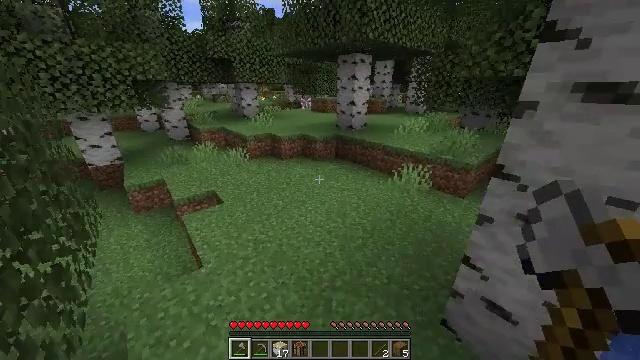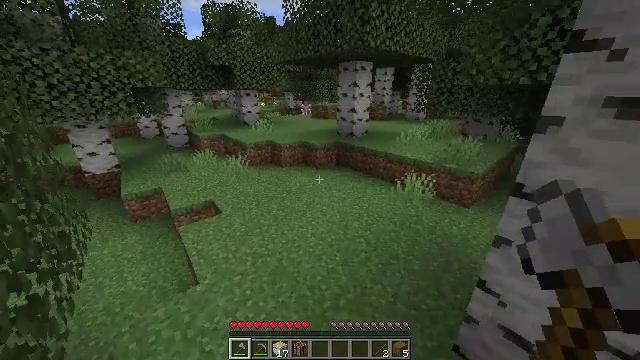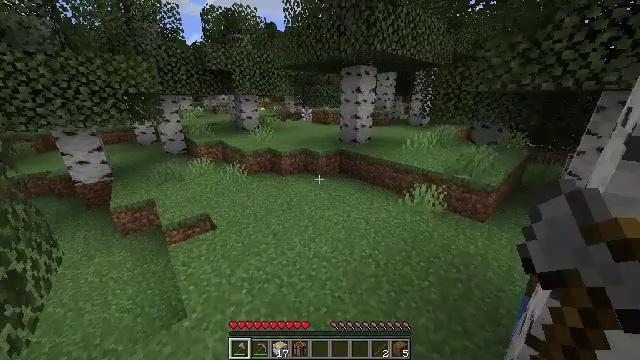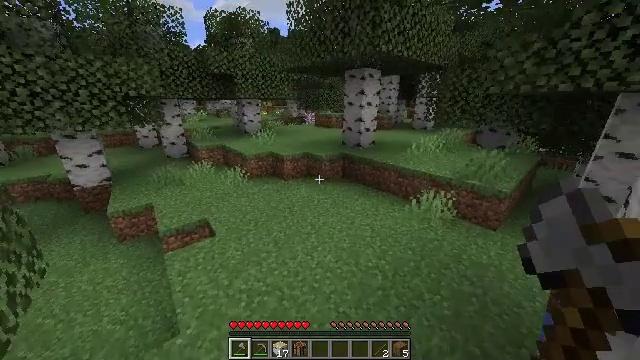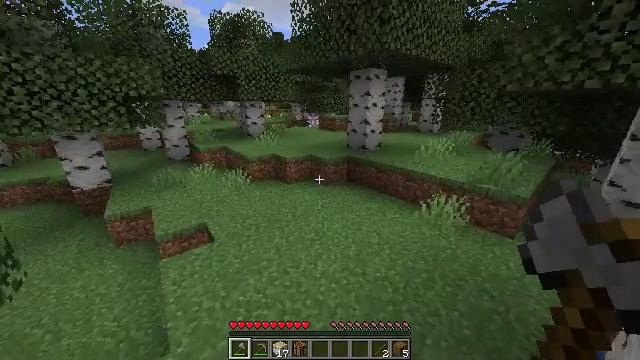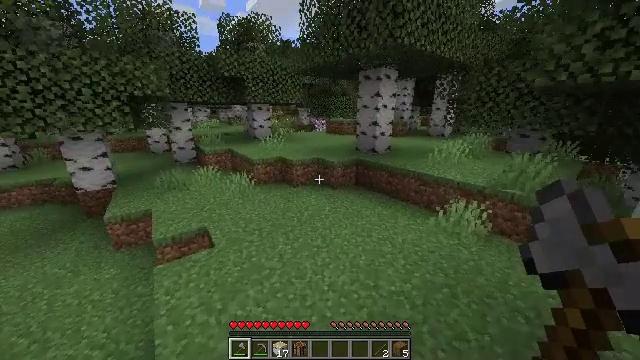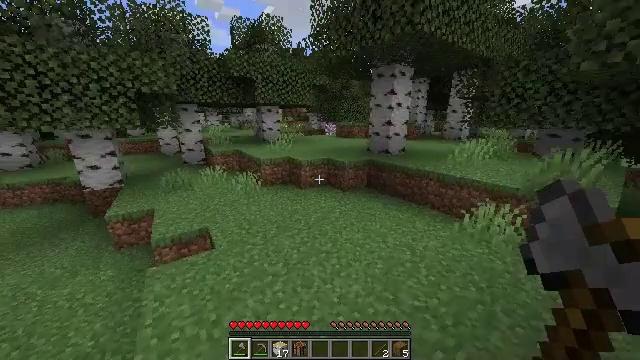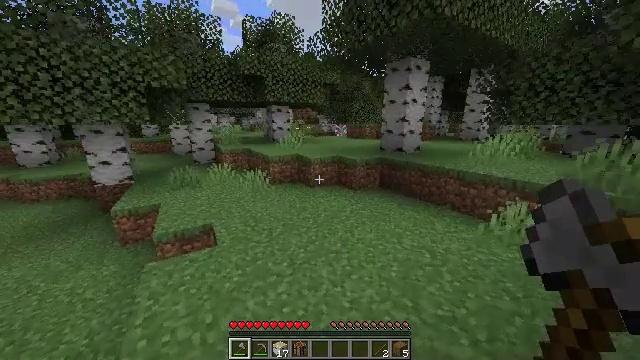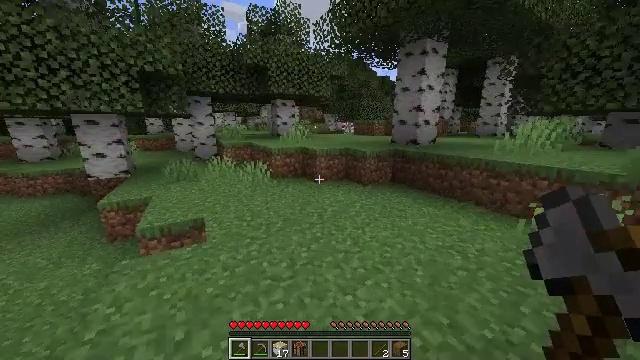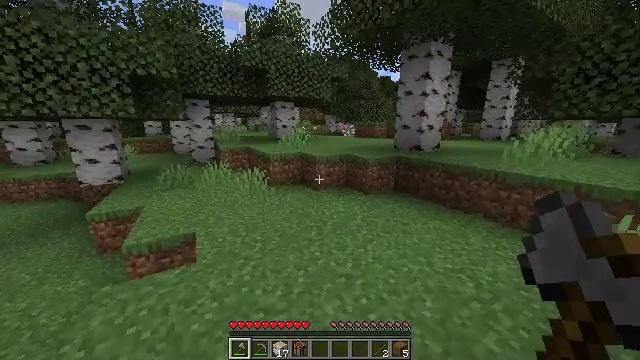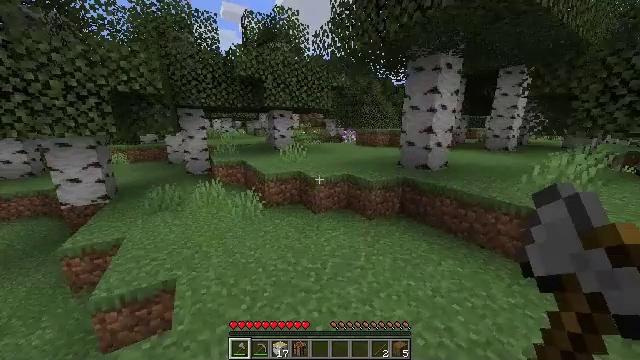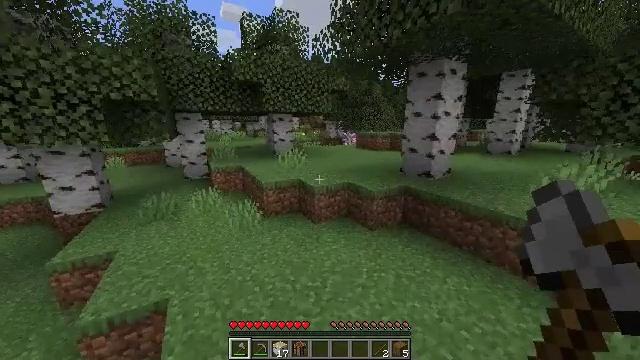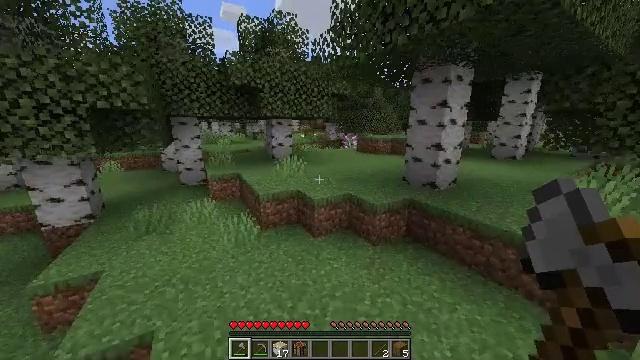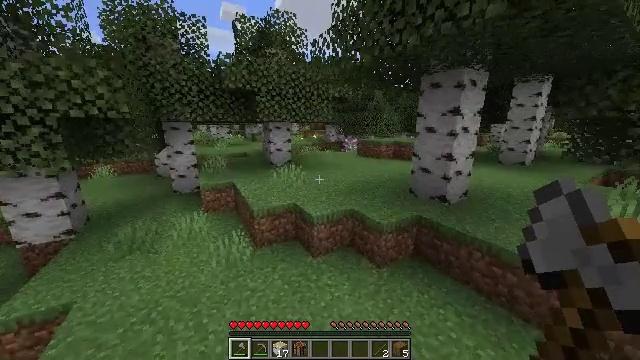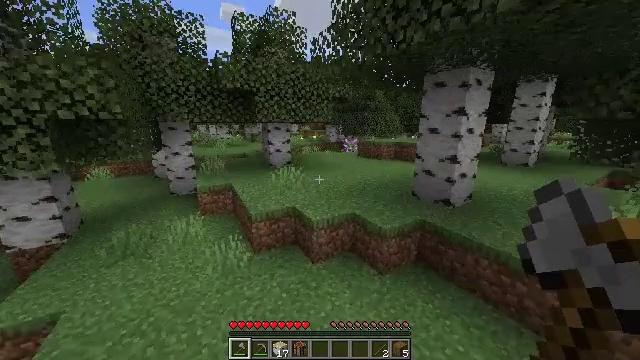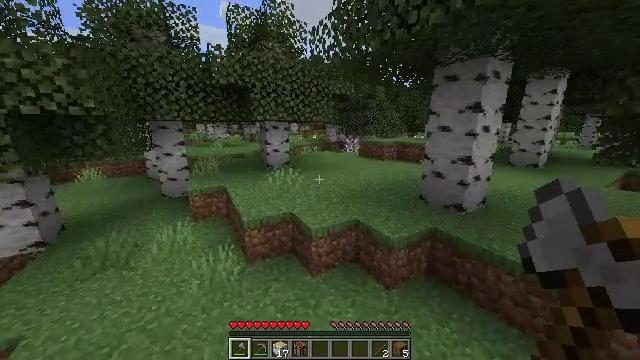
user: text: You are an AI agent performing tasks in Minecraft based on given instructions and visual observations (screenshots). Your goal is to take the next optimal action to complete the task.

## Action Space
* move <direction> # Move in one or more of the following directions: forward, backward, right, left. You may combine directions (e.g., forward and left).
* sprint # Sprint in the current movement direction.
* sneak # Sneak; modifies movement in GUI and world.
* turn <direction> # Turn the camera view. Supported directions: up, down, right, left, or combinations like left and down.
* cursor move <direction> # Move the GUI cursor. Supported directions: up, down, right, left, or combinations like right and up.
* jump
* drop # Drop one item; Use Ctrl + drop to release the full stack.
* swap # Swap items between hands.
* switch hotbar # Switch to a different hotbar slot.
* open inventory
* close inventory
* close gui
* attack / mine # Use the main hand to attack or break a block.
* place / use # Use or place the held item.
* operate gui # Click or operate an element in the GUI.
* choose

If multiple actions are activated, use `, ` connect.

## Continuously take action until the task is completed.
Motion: motion action
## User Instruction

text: Collect lilac by left-clicking.
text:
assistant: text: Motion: move forward, sprint, turn up, jump
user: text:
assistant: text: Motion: move forward, sprint, turn up, jump
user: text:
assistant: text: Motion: move forward, sprint, turn up, jump
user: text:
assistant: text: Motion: move forward, sprint, jump
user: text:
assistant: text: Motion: move forward, sprint, turn left and up, jump
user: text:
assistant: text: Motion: move forward, sprint, turn left and up, jump
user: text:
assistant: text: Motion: move forward, sprint, turn left and up, jump
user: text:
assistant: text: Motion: move forward, sprint, turn left, jump
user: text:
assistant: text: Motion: move forward, sprint, jump
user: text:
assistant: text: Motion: move forward, sprint, jump
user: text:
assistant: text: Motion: move forward, sprint, jump
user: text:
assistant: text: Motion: move forward, sprint, jump
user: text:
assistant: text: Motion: move forward, sprint, jump
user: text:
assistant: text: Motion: move forward, sprint, jump
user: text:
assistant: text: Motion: move forward, sprint, jump
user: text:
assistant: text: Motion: move forward, sprint, jump
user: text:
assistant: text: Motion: move forward, sprint, jump
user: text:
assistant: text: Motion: move forward, sprint, turn right, jump
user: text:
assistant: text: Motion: move forward, sprint, turn right, jump
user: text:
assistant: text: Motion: move forward, sprint, turn right, jump
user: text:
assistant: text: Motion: move forward, sprint, turn right, jump
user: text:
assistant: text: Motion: move forward, sprint, jump
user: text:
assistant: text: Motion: move forward, sprint, jump
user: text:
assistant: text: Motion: move forward, sprint, jump
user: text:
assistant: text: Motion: move forward, sprint, jump
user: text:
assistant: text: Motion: move forward, sprint, jump
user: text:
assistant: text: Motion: move forward, sprint, jump
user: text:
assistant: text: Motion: move forward, sprint
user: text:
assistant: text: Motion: move forward, sprint
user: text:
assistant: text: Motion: move forward, sprint